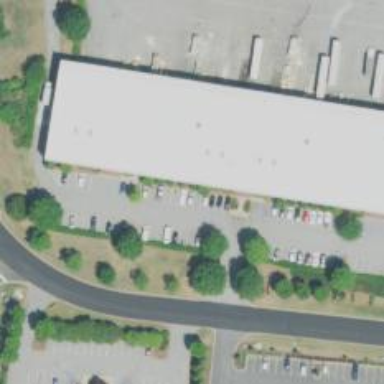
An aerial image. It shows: Commercial building.